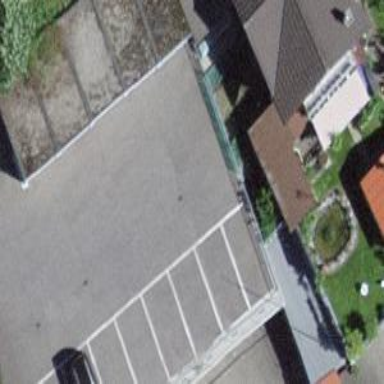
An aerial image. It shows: Garage building.